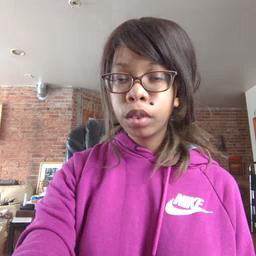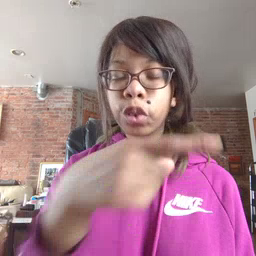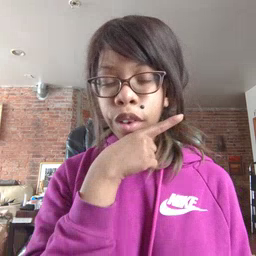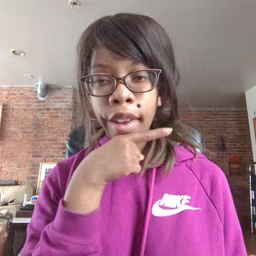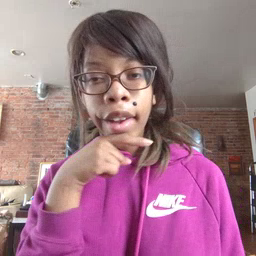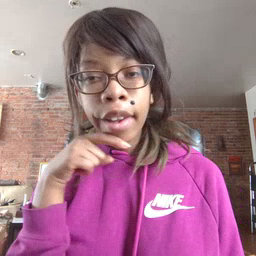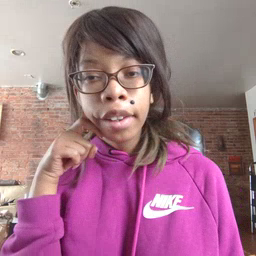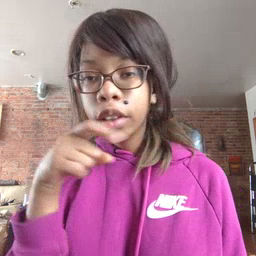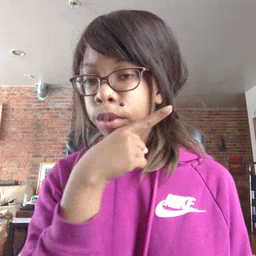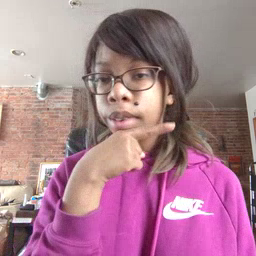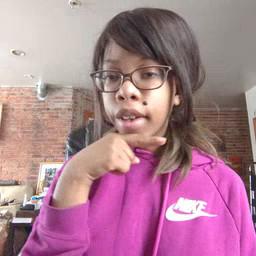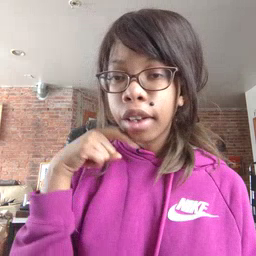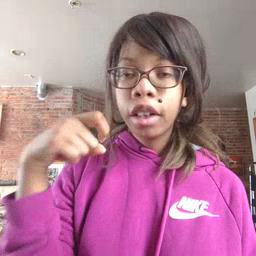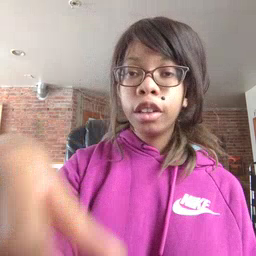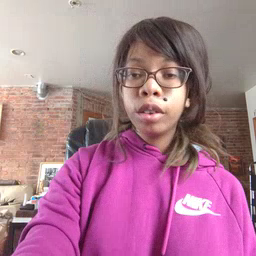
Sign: dry